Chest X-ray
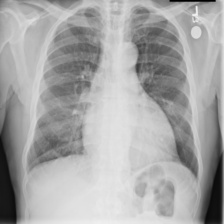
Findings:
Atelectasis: positive
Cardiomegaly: negative
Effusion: negative
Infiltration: negative
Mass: negative
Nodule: negative
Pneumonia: negative
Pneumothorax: negative
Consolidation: negative
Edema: negative
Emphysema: negative
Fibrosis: negative
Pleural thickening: negative
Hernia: negative